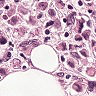
Metastatic tissue present: yes